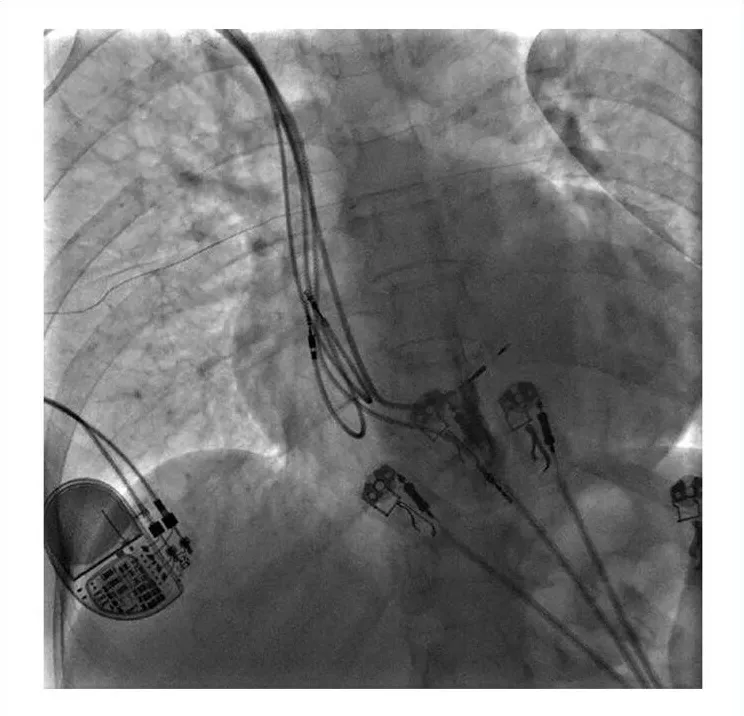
- Eletrodo em septo IV profundo (OAE 35 ).
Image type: radiology (x_ray)